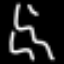
Label: squiggle